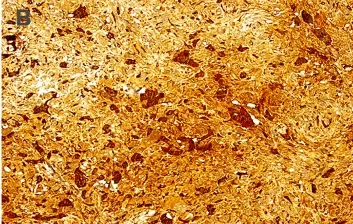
Histopathology of metastatic lesion. Immunohistochemistry for CD68 (magnification: x100).
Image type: pathology (immunostaining)